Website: walmart
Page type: cart
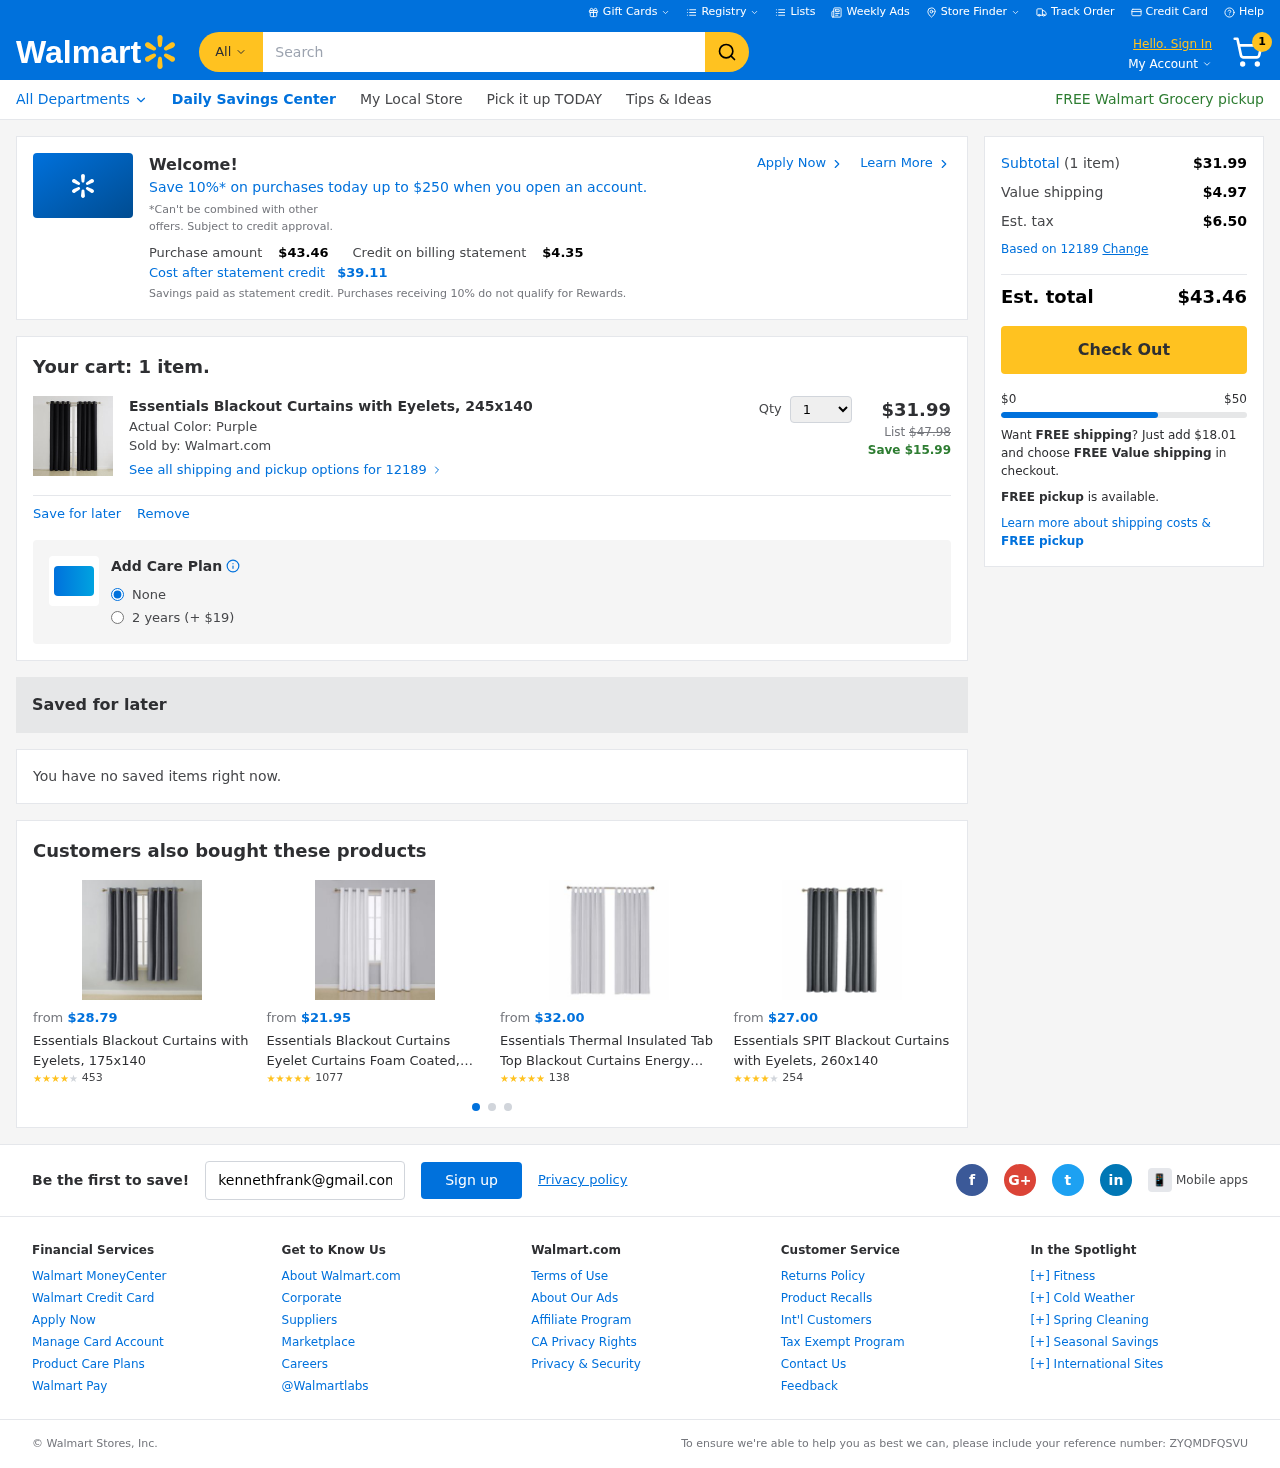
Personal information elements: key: PII_EMAIL
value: kennethfrank@gmail.com
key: PII_POSTCODE
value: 12189
Product elements: key: PRODUCT1_NAME
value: Essentials Blackout Curtains with Eyelets, 245x140
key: PRODUCT1_PRICE
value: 31.99
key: PRODUCT1_QUANTITY
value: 1
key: PRODUCT2_NAME
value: Essentials Blackout Curtains with Eyelets, 175x140
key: PRODUCT2_NUM_RATINGS
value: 453
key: PRODUCT2_PRICE
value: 28.79
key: PRODUCT2_RATING
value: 4.3
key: PRODUCT3_NAME
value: Essentials Blackout Curtains Eyelet Curtains Foam Coated, White, 240x140
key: PRODUCT3_NUM_RATINGS
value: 1077
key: PRODUCT3_PRICE
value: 21.95
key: PRODUCT3_RATING
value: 4.5
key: PRODUCT4_NAME
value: Essentials Thermal Insulated Tab Top Blackout Curtains Energy Saving Super Soft Curtains Greyish Whi
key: PRODUCT4_NUM_RATINGS
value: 138
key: PRODUCT4_PRICE
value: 32
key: PRODUCT4_RATING
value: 4.5
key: PRODUCT5_NAME
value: Essentials SPIT Blackout Curtains with Eyelets, 260x140
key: PRODUCT5_NUM_RATINGS
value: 254
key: PRODUCT5_PRICE
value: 27
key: PRODUCT5_RATING
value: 4.1
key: PRODUCT1_ORIGINAL_PRICE
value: $47.98
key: PRODUCT1_SAVINGS
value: Save $15.99
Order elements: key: ORDER_NUM_ITEMS
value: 1
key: ORDER_TOTAL
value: $43.46
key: PROMO_TOTAL_AFTER_CREDIT
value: $39.11
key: ORDER_SUBTOTAL
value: $31.99
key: ORDER_SHIPPING_COST
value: $4.97
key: ORDER_TAX
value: $6.50
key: FREE_SHIPPING_REMAINING
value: $18.01
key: ORDER_REFERENCE_NUMBER
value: ZYQMDFQSVU
Search elements: key: HEADER_SEARCH
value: Search
Other elements: key: PROMO_CREDIT
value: $4.35